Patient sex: M
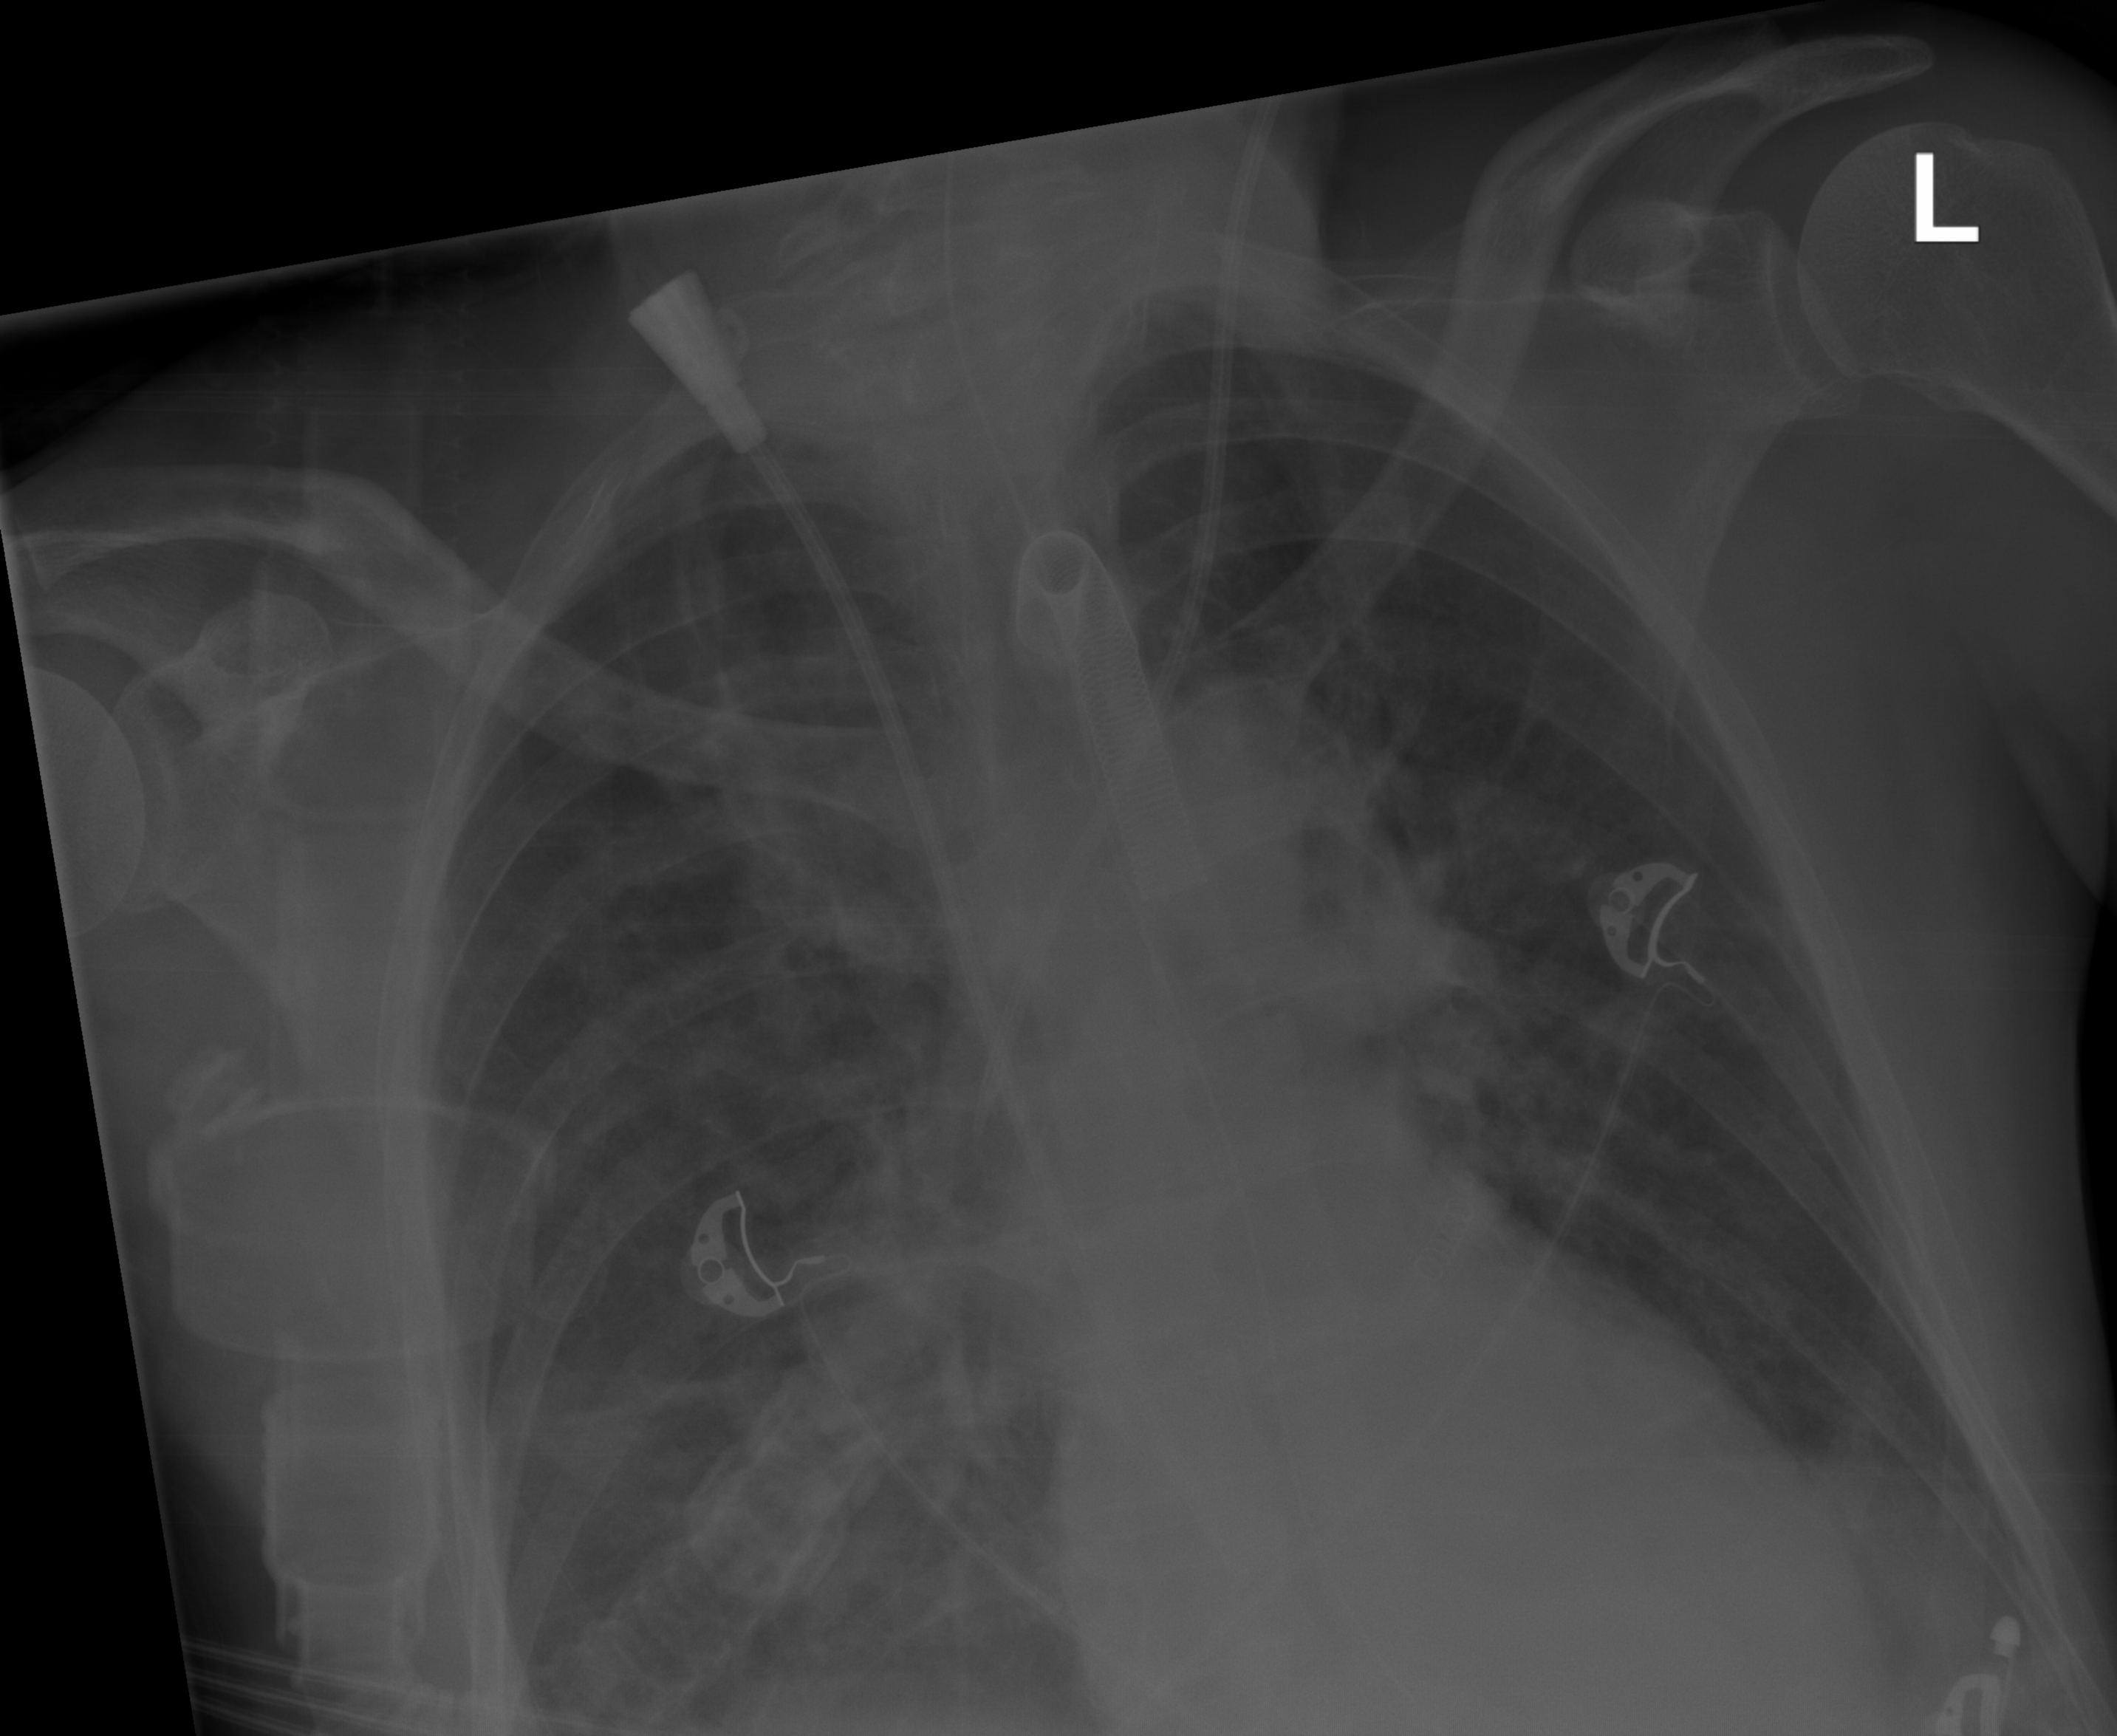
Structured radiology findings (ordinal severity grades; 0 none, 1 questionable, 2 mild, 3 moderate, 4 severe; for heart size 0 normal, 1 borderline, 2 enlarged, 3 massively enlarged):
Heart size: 0
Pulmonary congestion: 1
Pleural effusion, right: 0
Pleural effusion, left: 0
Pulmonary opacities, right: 2
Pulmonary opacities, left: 0
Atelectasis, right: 2
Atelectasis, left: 0